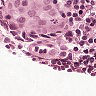
Metastatic tissue present: yes